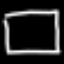
Label: square